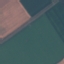
Land use / land cover class: AnnualCrop